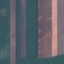
Label: AnnualCrop